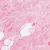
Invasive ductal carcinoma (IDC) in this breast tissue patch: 0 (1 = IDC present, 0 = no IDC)